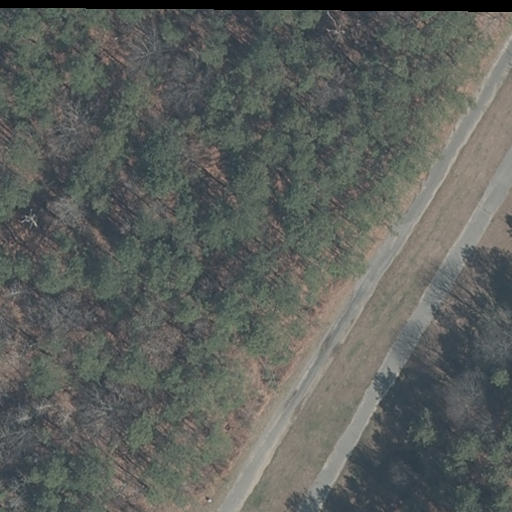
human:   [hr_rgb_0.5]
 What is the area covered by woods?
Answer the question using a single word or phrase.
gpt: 1417m2

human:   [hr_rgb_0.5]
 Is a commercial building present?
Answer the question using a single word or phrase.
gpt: no

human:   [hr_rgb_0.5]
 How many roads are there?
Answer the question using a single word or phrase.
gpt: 2

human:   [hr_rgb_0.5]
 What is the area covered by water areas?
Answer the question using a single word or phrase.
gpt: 0m2

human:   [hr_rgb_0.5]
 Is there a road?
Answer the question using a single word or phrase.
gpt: yes

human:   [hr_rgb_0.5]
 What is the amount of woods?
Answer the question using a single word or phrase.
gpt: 1

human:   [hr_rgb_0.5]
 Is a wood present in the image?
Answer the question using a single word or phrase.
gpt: yes

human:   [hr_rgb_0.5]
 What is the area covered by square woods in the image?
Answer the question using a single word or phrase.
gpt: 0m2

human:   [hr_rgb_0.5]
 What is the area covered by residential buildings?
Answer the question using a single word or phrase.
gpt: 0m2

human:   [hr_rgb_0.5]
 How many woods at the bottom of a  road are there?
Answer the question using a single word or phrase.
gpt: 1

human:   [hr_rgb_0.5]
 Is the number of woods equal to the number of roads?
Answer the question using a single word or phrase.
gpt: no

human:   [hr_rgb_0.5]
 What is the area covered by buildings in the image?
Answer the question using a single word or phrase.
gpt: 0m2

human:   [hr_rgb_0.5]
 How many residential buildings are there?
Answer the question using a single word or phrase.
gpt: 0

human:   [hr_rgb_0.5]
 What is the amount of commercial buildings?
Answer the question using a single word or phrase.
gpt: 0

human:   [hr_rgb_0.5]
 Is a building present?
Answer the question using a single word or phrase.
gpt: no

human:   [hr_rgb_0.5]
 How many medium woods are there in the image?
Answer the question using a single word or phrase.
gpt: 0

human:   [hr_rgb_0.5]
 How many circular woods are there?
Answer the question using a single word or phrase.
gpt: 0

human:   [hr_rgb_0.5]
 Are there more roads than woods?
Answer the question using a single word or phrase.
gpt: yes

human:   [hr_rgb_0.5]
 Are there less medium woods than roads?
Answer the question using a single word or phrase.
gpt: yes

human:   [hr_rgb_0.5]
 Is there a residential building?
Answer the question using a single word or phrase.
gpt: no

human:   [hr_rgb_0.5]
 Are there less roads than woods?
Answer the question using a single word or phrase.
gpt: no

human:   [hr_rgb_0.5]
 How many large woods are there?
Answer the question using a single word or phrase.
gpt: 1

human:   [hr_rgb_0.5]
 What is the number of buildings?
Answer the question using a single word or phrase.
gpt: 0

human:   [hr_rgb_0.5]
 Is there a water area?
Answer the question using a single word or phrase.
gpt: no

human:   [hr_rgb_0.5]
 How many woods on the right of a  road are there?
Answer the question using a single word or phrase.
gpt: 1

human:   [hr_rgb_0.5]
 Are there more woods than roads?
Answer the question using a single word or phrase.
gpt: no

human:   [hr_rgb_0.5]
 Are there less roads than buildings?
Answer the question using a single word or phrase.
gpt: no

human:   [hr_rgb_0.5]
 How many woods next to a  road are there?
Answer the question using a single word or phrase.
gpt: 1

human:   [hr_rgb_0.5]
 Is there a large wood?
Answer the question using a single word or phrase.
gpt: yes

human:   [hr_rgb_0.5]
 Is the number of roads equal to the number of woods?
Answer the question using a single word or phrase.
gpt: no

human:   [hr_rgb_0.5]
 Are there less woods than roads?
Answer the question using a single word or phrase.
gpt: yes

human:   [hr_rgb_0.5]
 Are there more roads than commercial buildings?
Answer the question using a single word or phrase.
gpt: yes

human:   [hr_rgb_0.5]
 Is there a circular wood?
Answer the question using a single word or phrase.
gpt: no

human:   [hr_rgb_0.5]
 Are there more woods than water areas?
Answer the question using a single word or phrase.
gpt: yes

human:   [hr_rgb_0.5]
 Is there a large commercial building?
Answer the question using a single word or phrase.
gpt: no

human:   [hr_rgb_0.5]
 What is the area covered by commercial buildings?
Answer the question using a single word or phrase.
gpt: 0m2

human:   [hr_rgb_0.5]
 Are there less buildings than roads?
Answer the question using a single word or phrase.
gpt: yes

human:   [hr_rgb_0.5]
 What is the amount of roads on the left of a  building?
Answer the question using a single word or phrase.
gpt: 0

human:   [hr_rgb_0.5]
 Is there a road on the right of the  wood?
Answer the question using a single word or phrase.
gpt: no

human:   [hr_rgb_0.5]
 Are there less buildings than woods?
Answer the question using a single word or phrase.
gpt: yes

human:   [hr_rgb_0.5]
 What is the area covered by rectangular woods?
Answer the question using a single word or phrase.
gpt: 1417m2

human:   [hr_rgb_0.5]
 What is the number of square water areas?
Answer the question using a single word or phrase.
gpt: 0

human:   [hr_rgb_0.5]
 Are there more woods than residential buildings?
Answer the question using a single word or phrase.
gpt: yes

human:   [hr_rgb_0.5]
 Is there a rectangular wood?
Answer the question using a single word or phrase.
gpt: yes

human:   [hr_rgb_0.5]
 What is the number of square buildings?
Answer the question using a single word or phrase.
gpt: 0

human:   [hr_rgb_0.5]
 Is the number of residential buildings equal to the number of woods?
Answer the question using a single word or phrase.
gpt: no

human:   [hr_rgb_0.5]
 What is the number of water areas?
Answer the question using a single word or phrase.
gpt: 0

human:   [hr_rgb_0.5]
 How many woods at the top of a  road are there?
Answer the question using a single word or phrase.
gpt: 0

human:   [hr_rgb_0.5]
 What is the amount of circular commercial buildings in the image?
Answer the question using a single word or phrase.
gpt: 0

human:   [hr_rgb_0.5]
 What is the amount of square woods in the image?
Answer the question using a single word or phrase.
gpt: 0

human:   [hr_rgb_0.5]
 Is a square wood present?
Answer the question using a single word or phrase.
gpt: no

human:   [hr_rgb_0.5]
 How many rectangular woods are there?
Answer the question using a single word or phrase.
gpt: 1

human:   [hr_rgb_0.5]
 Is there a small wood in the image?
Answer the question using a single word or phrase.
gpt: no

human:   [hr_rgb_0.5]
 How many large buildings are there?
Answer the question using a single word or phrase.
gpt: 0

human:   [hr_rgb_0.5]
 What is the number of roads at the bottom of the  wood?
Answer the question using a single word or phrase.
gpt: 0

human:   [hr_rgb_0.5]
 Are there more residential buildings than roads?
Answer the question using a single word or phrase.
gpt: no

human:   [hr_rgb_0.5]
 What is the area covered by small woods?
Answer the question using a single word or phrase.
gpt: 0m2

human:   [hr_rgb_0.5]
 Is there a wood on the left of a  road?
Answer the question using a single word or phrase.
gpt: no

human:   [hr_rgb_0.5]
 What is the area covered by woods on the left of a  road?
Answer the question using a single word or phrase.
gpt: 0m2

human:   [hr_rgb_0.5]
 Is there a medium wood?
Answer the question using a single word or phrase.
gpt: no

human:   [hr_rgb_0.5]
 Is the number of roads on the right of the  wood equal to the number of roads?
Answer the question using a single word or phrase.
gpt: no

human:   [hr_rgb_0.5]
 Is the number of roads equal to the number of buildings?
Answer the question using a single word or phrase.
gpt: no

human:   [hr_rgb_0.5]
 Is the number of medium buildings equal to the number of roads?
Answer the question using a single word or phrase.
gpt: no

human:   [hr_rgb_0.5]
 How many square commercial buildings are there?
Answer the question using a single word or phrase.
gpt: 0